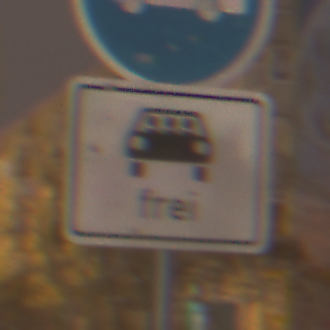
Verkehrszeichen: MehrfachbesetzePersonenkraftwagenFrei
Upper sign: Busssonderstreifen
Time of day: Night
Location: Outdoor (Urban)
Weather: Overcast
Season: Winter
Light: Artificial